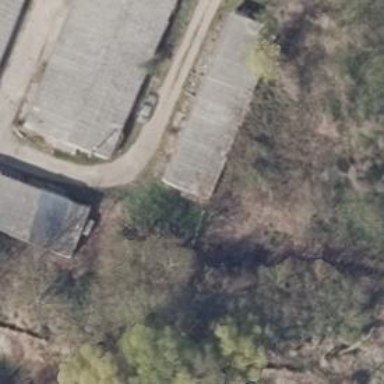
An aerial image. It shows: Group of garages.